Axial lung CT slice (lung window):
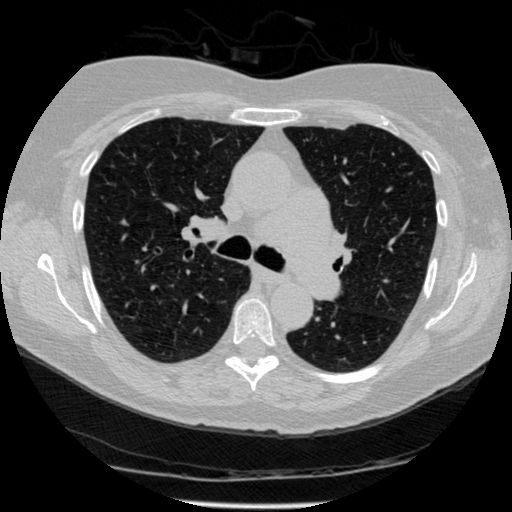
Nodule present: no